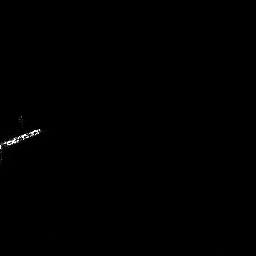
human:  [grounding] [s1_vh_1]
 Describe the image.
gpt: In the satellite image, there is  <ref>1 medium ship </ref> <box>[[0, 43, 16, 58, 0]]</box> located at left.